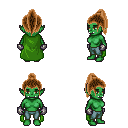
a pixel art fantasy rpg character, female body template, orc, green skin, green cape, teal pants, brown long topknot hairstyle, metal gloves, four views (front, back, left, right), 2x2 character sprite sheet, small pixel art, hard edges, no anti-aliasing